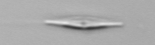
Label: pennate